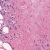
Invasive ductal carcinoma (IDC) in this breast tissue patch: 1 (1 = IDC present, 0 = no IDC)